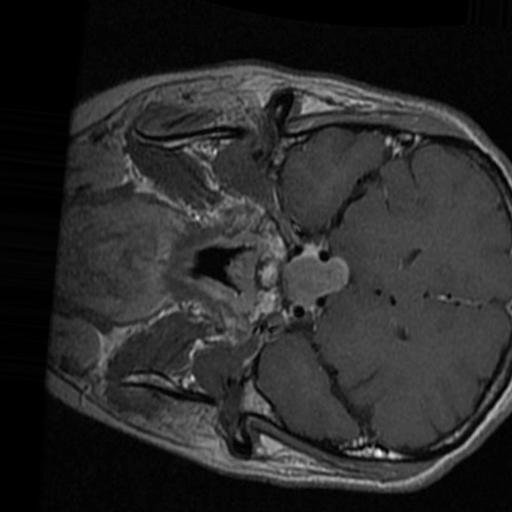
Label: brain_tumor